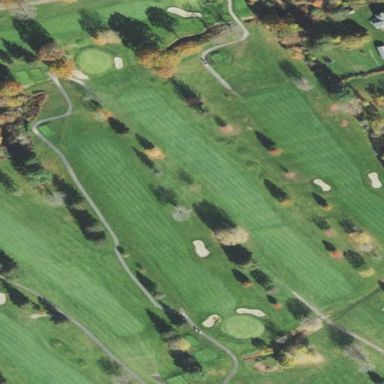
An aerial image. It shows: Grassy fairway on golf course.